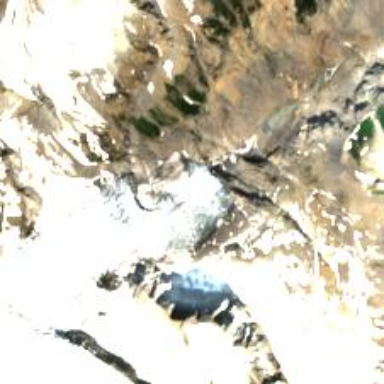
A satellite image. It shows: Majestic glacier in the distance.